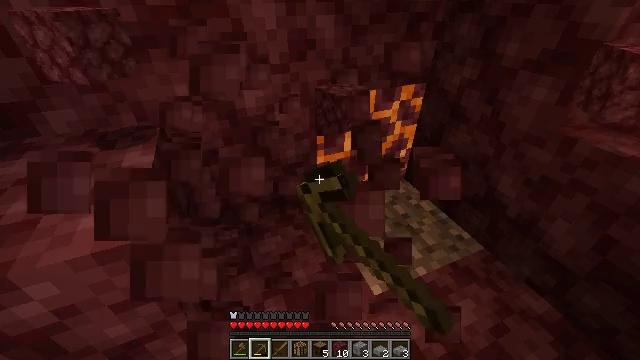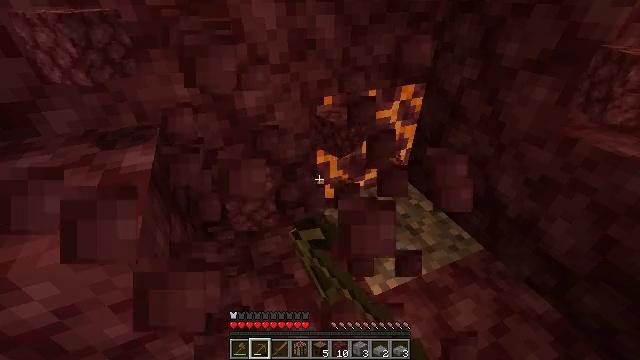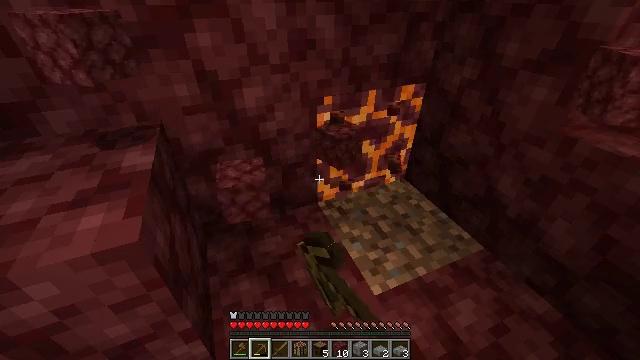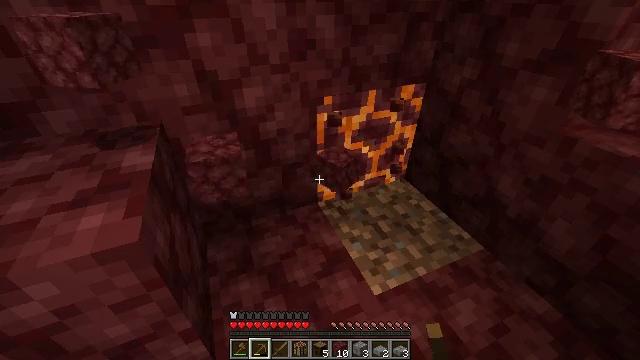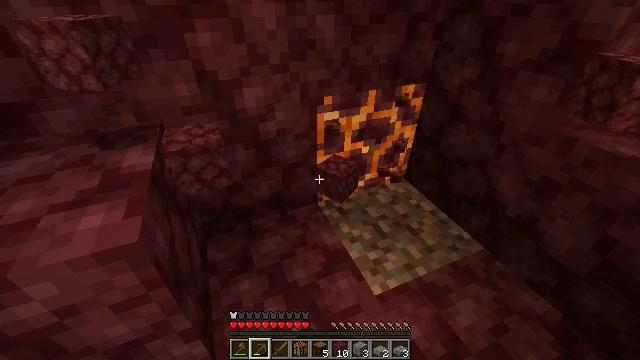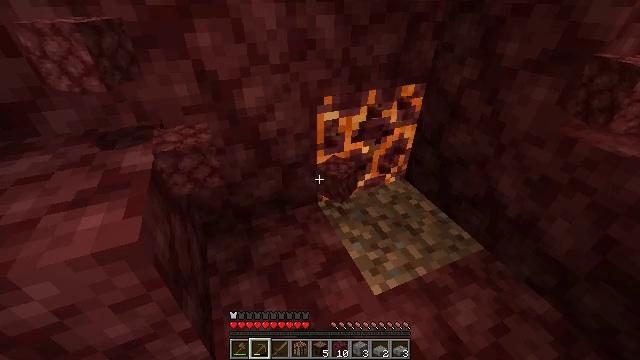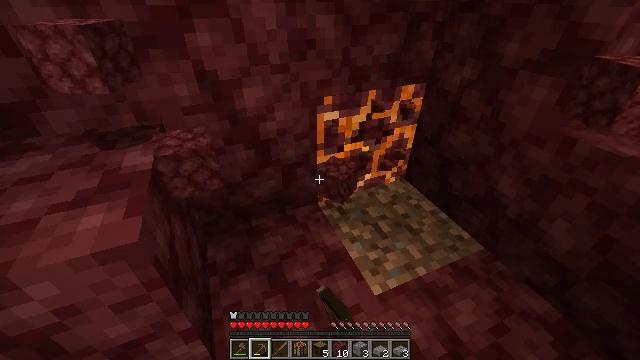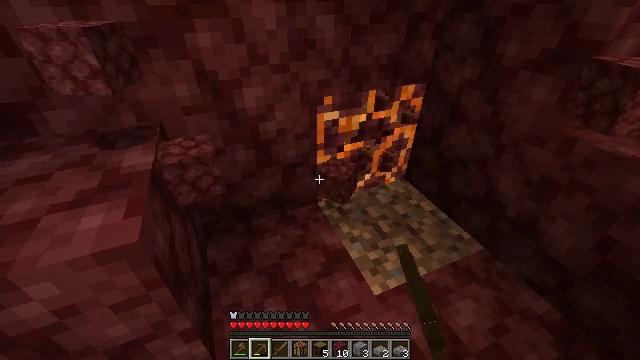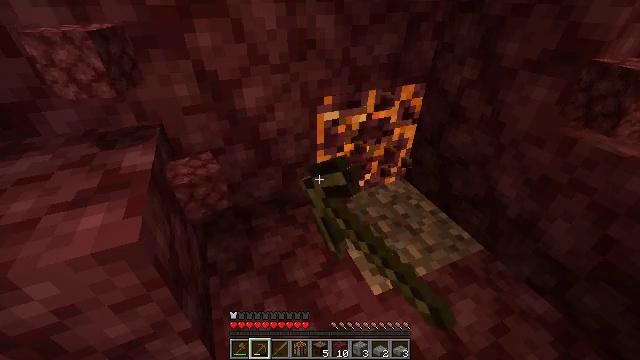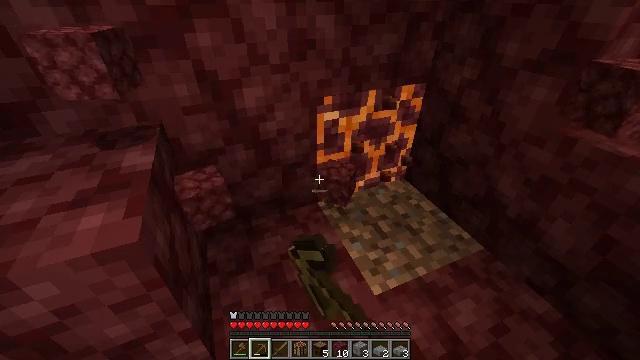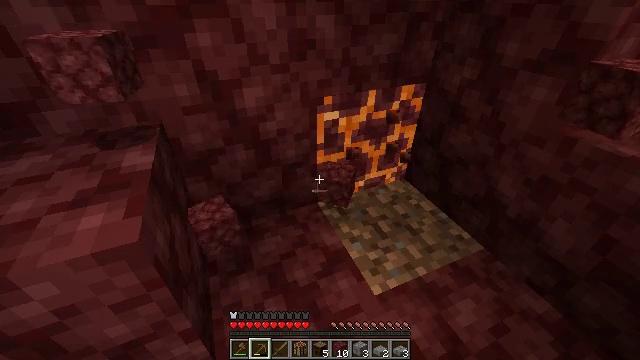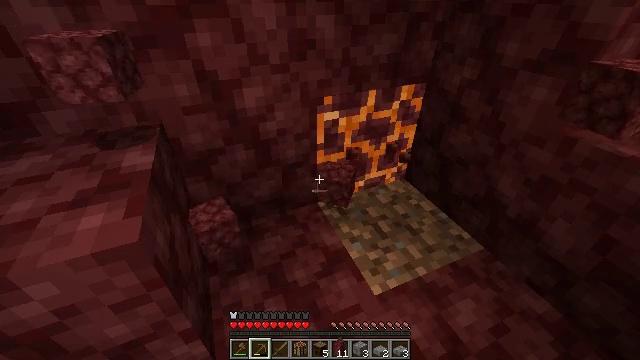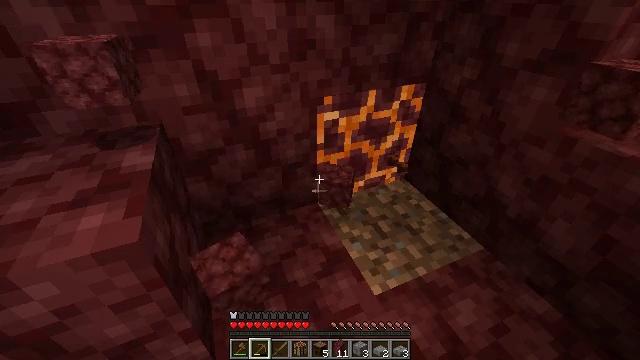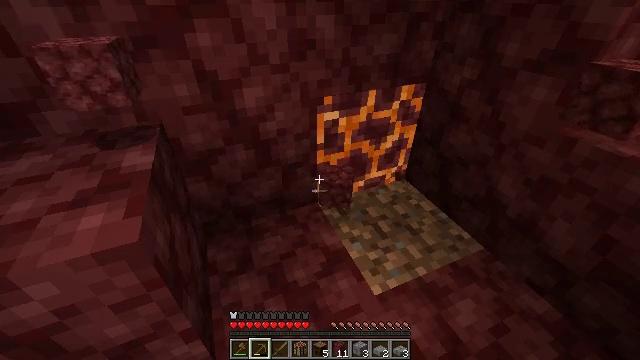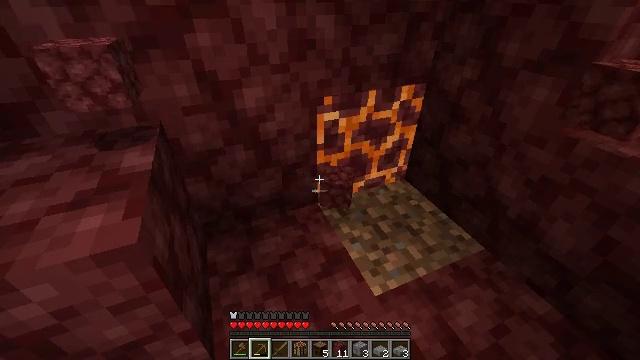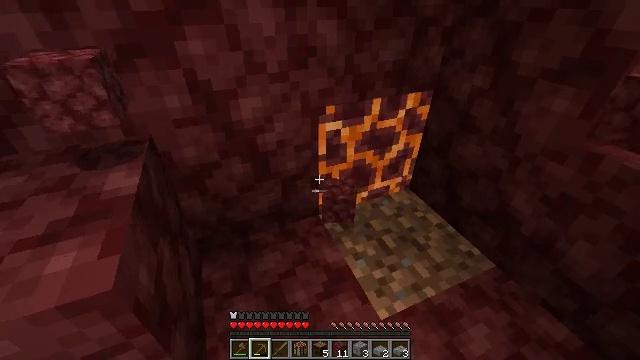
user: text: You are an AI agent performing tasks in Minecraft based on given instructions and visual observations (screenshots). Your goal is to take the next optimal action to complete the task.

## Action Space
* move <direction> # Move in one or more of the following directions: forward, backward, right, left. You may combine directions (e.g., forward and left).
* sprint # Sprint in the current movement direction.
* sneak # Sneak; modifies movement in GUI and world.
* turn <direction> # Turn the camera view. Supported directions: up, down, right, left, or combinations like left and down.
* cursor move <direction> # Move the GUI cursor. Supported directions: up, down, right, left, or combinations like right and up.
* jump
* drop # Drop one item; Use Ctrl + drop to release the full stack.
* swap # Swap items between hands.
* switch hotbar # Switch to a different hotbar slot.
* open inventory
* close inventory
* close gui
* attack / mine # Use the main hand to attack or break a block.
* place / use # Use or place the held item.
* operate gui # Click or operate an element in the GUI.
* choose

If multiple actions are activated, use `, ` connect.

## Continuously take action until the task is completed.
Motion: motion action
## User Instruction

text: Be careful while mining the magma block to avoid taking damage.
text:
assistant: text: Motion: attack / mine
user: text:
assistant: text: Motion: attack / mine
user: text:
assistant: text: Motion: attack / mine
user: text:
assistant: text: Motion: attack / mine
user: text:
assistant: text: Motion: attack / mine
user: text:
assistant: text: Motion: attack / mine
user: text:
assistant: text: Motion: attack / mine
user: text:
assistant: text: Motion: attack / mine
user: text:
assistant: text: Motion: no_op
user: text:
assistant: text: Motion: no_op
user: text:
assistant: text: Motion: no_op
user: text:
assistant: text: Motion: no_op
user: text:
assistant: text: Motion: no_op
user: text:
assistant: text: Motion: move forward
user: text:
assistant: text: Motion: move forward
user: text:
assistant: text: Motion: move forward, turn right
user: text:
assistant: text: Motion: move forward, turn right
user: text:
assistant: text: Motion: turn right and up
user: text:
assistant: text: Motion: move right
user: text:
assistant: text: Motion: move right
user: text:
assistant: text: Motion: move right
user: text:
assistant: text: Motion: turn left, attack / mine
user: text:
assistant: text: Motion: turn left, attack / mine
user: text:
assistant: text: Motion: attack / mine
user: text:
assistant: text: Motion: attack / mine
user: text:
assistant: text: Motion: attack / mine
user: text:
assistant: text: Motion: attack / mine
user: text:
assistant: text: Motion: turn left, attack / mine
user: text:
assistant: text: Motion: turn left, attack / mine
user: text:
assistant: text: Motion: turn left, attack / mine